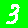
Digit: 3